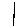
Label: line